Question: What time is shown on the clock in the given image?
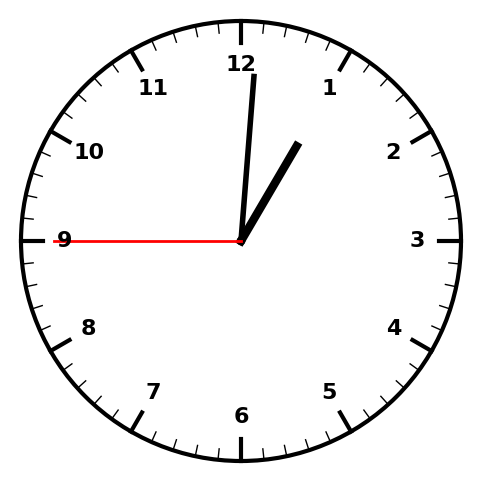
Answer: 01:00:45